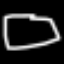
Label: square